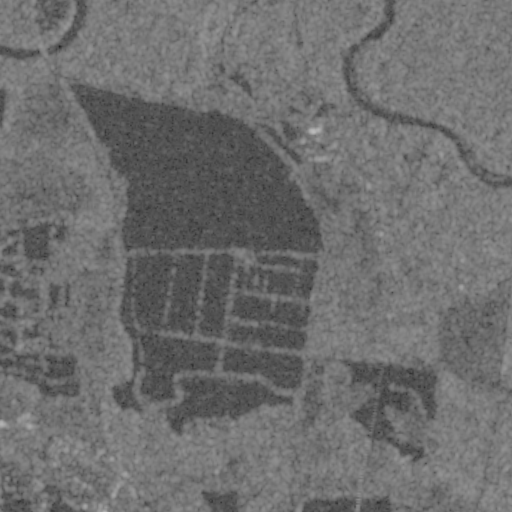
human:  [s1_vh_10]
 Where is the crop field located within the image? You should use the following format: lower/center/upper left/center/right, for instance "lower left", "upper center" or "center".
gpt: The crop field is located in the lower left of the image.
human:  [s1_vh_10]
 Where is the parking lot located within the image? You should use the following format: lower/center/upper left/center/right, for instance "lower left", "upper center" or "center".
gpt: The parking lot is located in the center of the image.
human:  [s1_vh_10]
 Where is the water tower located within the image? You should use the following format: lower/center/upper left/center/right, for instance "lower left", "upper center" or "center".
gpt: The water tower is located in the upper right of the image.
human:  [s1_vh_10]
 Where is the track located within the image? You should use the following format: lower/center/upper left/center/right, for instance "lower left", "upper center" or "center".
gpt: There is no track in the image.

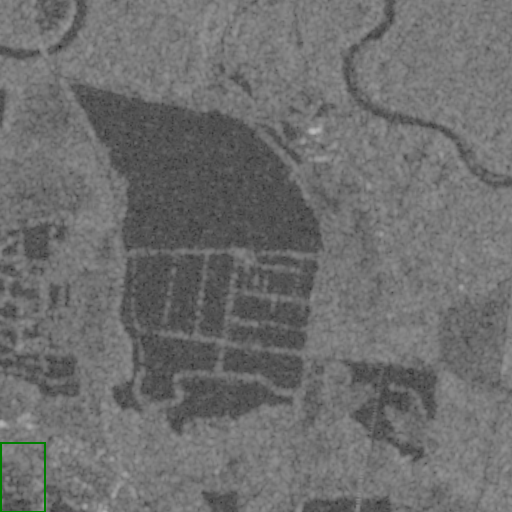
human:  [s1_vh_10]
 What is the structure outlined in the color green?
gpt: The structure outlined in green is a crop field.
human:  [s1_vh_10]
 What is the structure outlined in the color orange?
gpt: There is no orange outline.